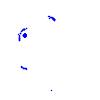
Particle: pion